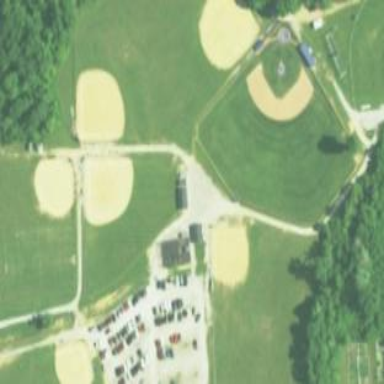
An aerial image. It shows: Baseball pitch for leisure land activities.